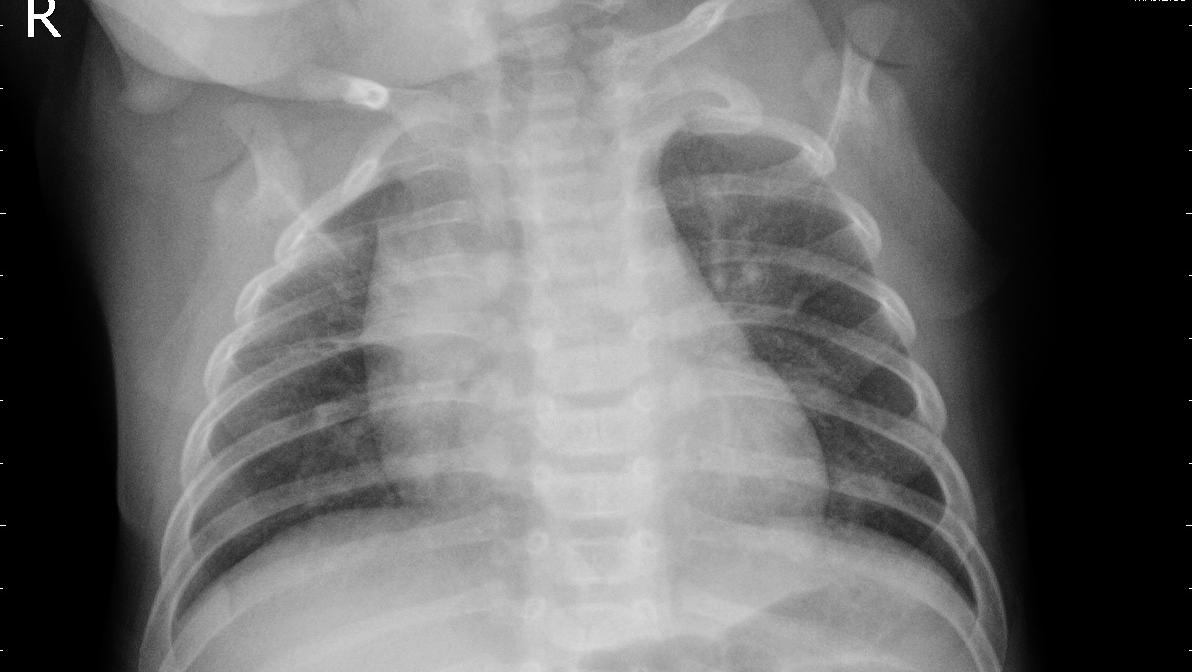
Diagnosis: PNEUMONIA